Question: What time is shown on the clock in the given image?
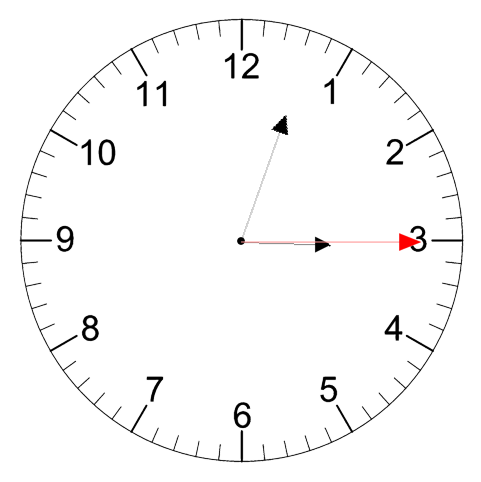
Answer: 03:03:15